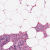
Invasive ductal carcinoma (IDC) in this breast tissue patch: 0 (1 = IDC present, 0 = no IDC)